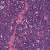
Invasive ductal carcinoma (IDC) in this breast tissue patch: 0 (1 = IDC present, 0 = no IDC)